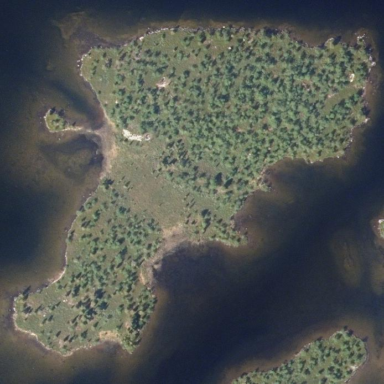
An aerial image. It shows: Islet.